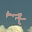
Label: 7